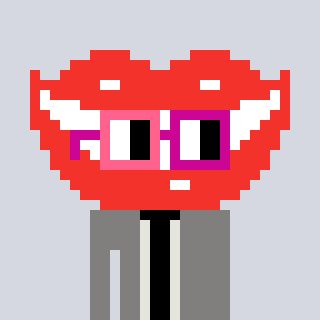
a pixel art character with square pink and red glasses, a smile-shaped head and a bluegrey-colored body on a cool background